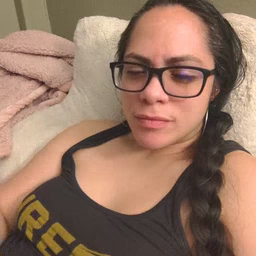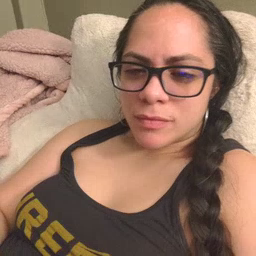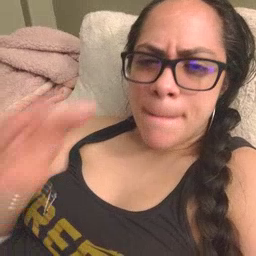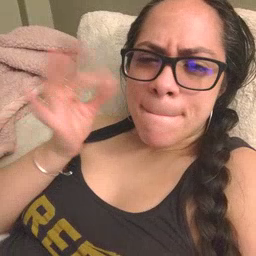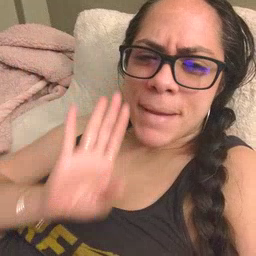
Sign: bee